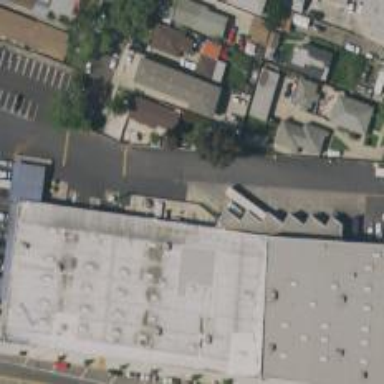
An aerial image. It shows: Industrial building.